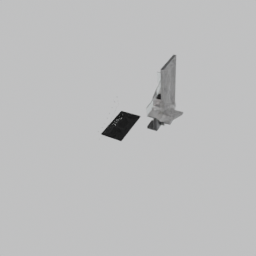
Label: architecture